RGB frame:
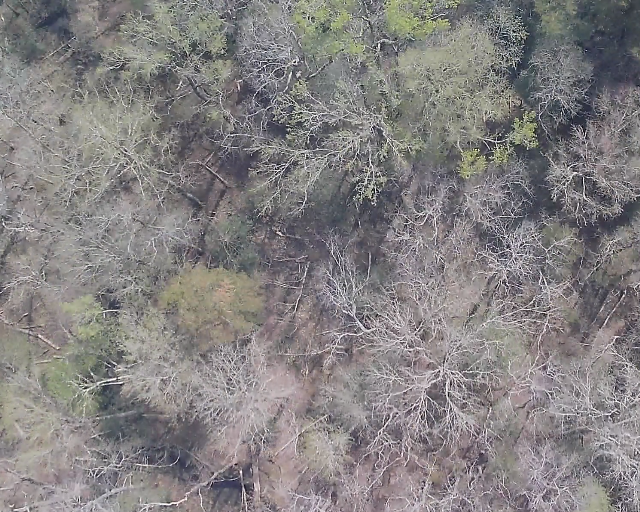
Thermal frame:
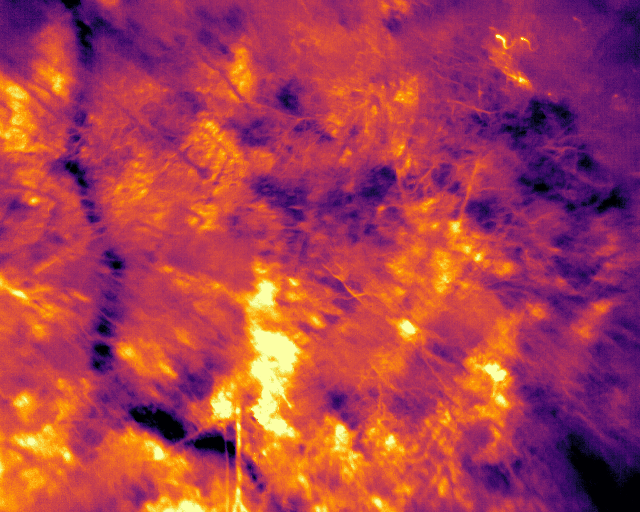
Captured: 2026-02-26 03:42:23
Pixels at or above 80 °C: 0 (fraction of frame: 0)